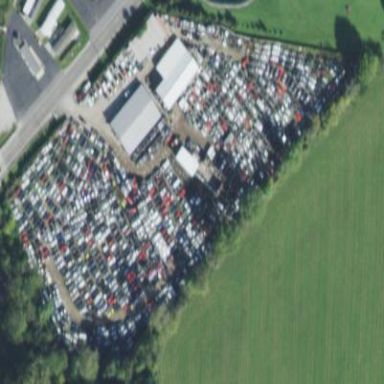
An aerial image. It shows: Scrap yard situated in industrial area.